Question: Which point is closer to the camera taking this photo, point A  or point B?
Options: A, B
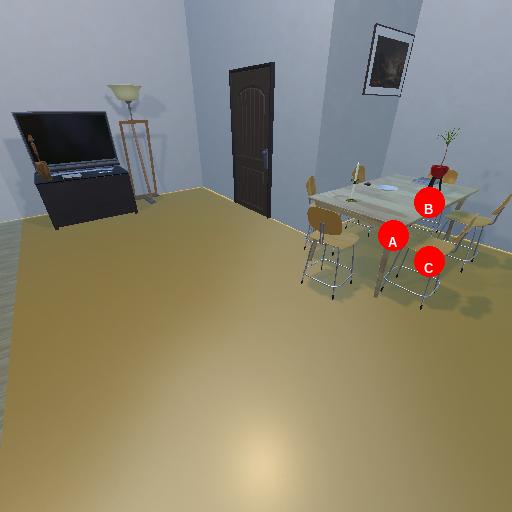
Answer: A